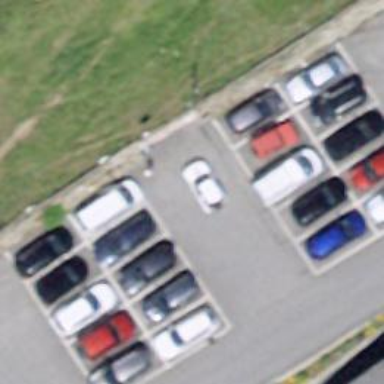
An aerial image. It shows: Road serving as parking aisle.